Question: I'm working with the MapQuest Android API and I'm using a <URL>. Unfortunately the marker is drawn on with a shadow... how can I remove this shadow or stop it from being drawn?

I know I could create a custom class and override the 'draw' method from 'Overlay' but I was hoping there was a more elegant solution.
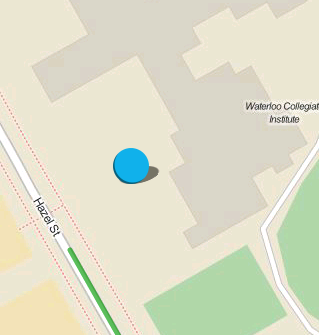
Answer: In the end, I had to create my own custom overlay and override the 'draw' method:
'''
@Override
public boolean draw(Canvas canvas, MapView mapView, boolean shadow, long when) {
return super.draw(canvas, mapView, false, when);
}
'''
Not the solution I wanted but the one I needed right now.